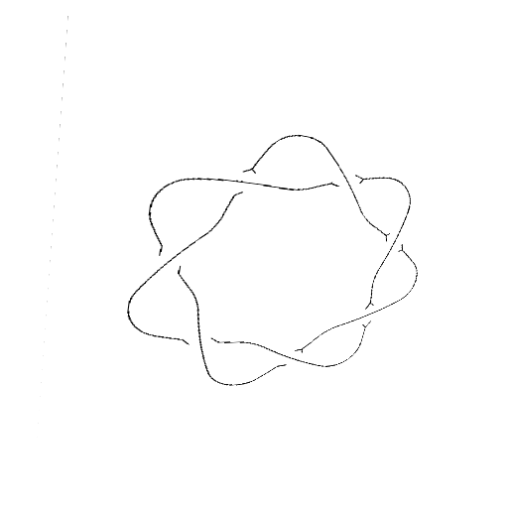
Crossing number: 7